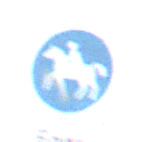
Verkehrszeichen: Reitweg
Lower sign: HinweisDurchVerbaleAngabe2
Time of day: MorningAfternoon
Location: Outdoor (Nature)
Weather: PartlyCloudy
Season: NotSpecified
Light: Natural